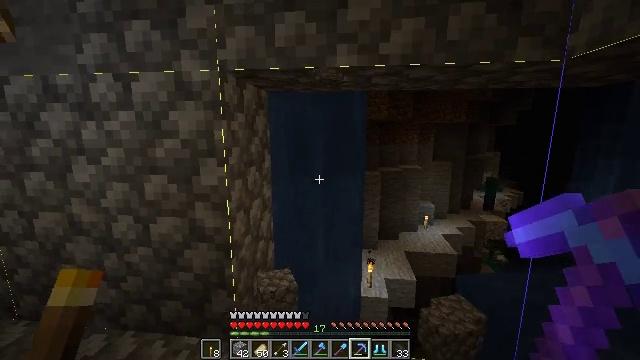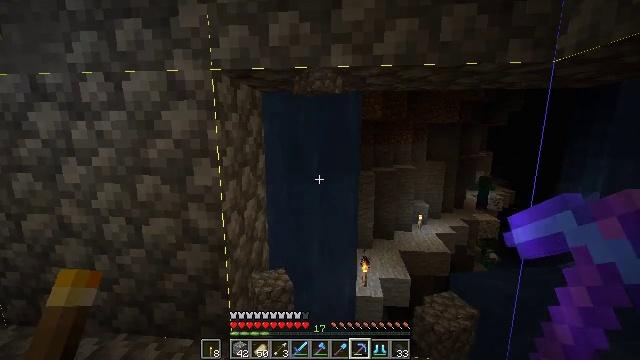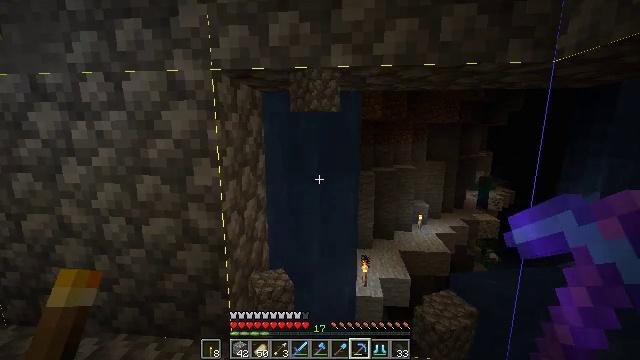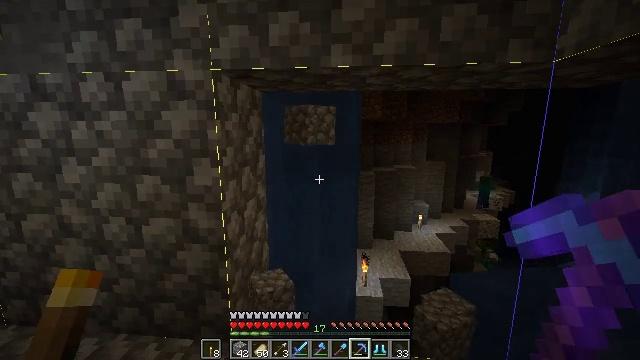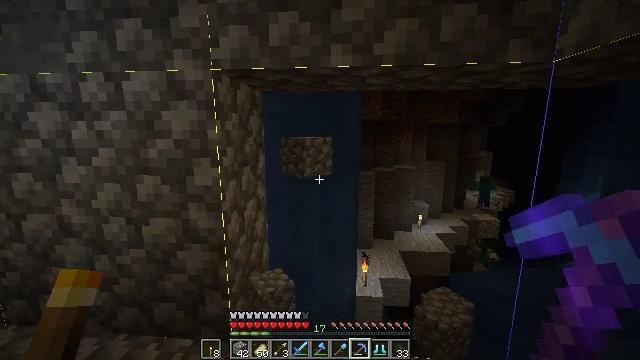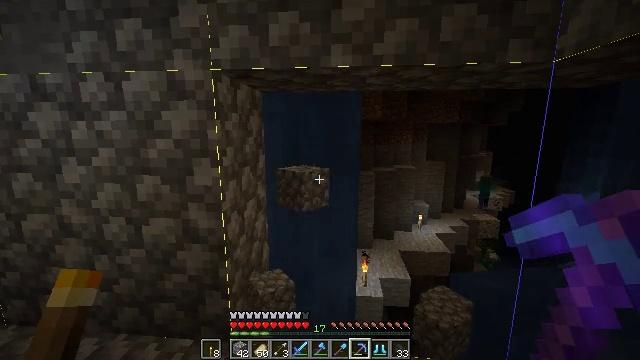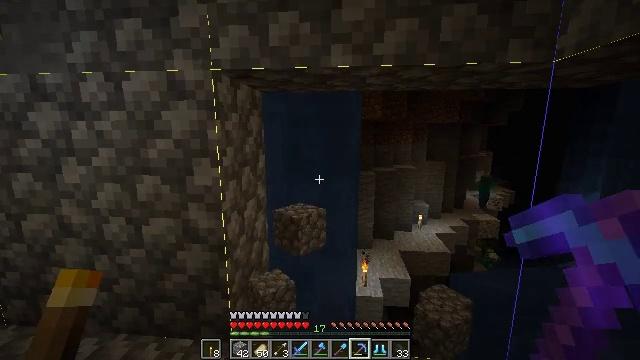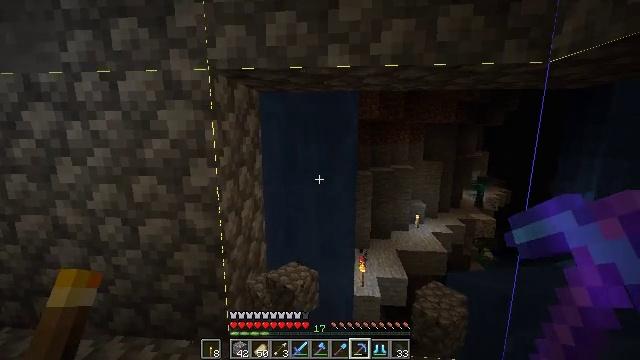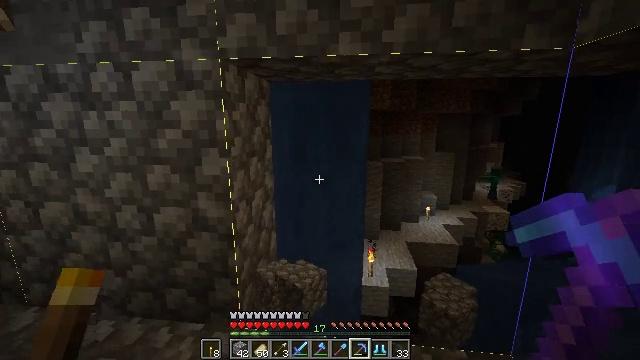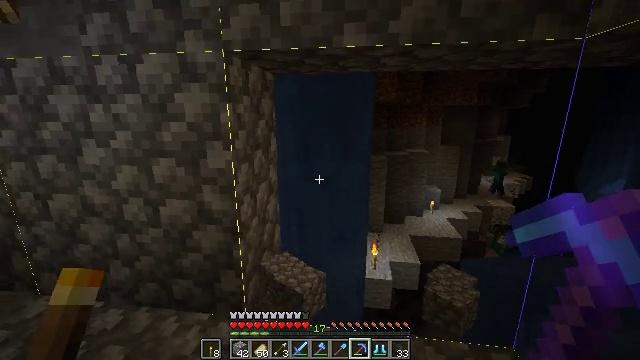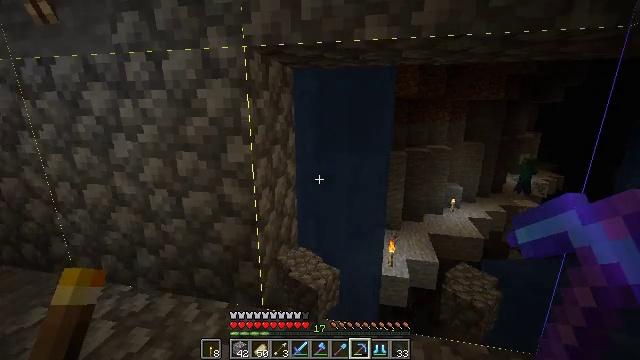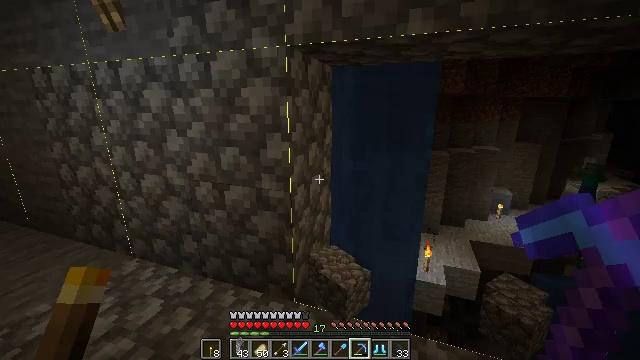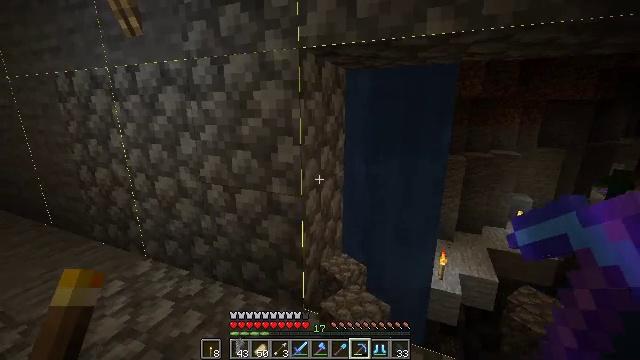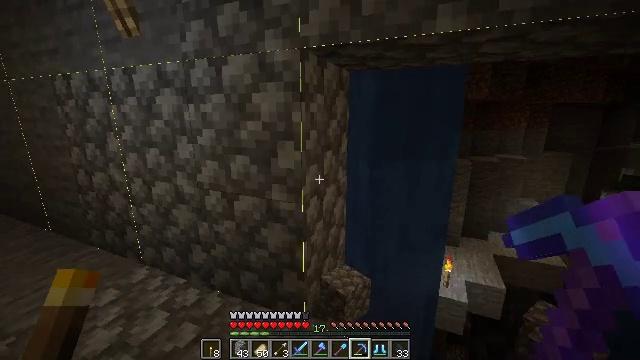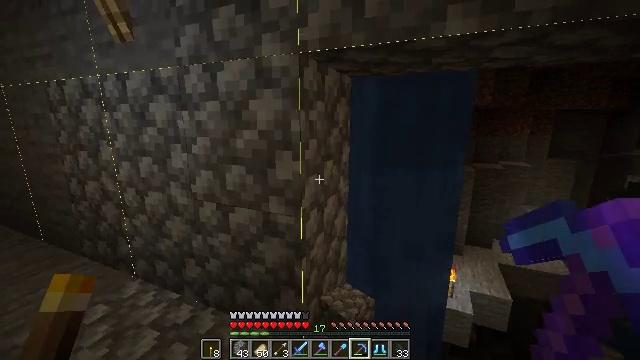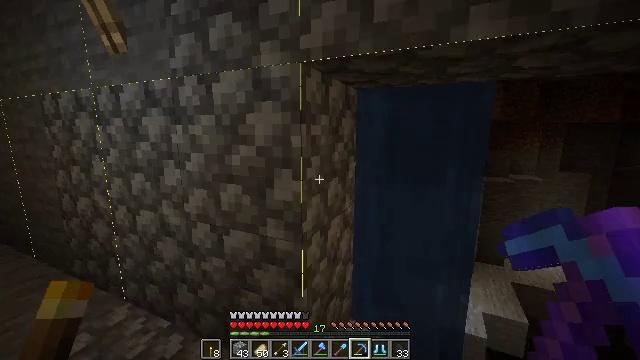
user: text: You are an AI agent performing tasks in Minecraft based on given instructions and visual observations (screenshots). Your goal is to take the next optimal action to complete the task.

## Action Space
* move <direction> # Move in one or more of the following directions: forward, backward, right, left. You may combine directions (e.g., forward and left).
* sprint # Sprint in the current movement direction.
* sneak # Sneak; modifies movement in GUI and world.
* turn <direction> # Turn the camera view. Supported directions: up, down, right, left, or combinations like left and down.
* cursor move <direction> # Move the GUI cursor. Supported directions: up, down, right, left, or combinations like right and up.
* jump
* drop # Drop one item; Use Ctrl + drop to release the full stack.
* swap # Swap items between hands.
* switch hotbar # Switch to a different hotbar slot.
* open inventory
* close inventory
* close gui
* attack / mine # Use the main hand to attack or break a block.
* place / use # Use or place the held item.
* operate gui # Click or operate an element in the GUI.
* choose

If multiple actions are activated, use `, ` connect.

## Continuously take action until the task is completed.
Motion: motion action
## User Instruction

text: Break the cobblestone to create a path.
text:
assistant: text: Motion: turn right
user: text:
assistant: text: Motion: no_op
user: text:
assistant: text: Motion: no_op
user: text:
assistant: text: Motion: no_op
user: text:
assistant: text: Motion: no_op
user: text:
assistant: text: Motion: no_op
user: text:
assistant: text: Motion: no_op
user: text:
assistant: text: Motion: turn left and down
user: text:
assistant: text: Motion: turn down
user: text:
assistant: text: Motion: turn left and down
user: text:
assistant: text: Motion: turn left
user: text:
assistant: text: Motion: move forward, turn left
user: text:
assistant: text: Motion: move forward
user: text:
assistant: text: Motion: move forward, turn up
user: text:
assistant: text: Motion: turn left and up
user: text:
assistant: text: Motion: no_op
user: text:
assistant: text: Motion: no_op
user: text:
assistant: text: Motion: turn up
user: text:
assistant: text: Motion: turn up
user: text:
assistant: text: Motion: attack / mine
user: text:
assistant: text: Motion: attack / mine
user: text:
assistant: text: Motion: attack / mine
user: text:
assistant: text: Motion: turn down, attack / mine
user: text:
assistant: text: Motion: turn down, attack / mine
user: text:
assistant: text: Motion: turn down, attack / mine
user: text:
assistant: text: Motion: turn down, attack / mine
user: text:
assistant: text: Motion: turn down, attack / mine
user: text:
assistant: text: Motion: turn down, attack / mine
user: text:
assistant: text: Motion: turn down, attack / mine
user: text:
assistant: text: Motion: turn down, attack / mine